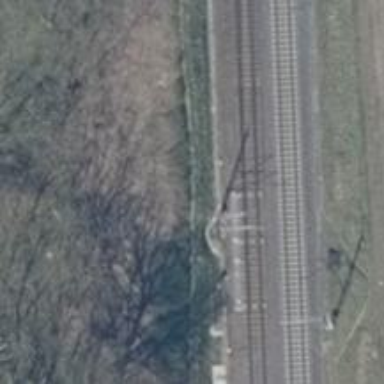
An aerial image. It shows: Single railway track with electrification through contact line.